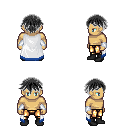
a pixel art fantasy rpg character, male body template, human, tanned skin, white trimmed cape, gold greaves, gray short bangs hairstyle, white cloth bracers, black shoes, four views (front, back, left, right), 2x2 character sprite sheet, small pixel art, hard edges, no anti-aliasing